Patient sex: M
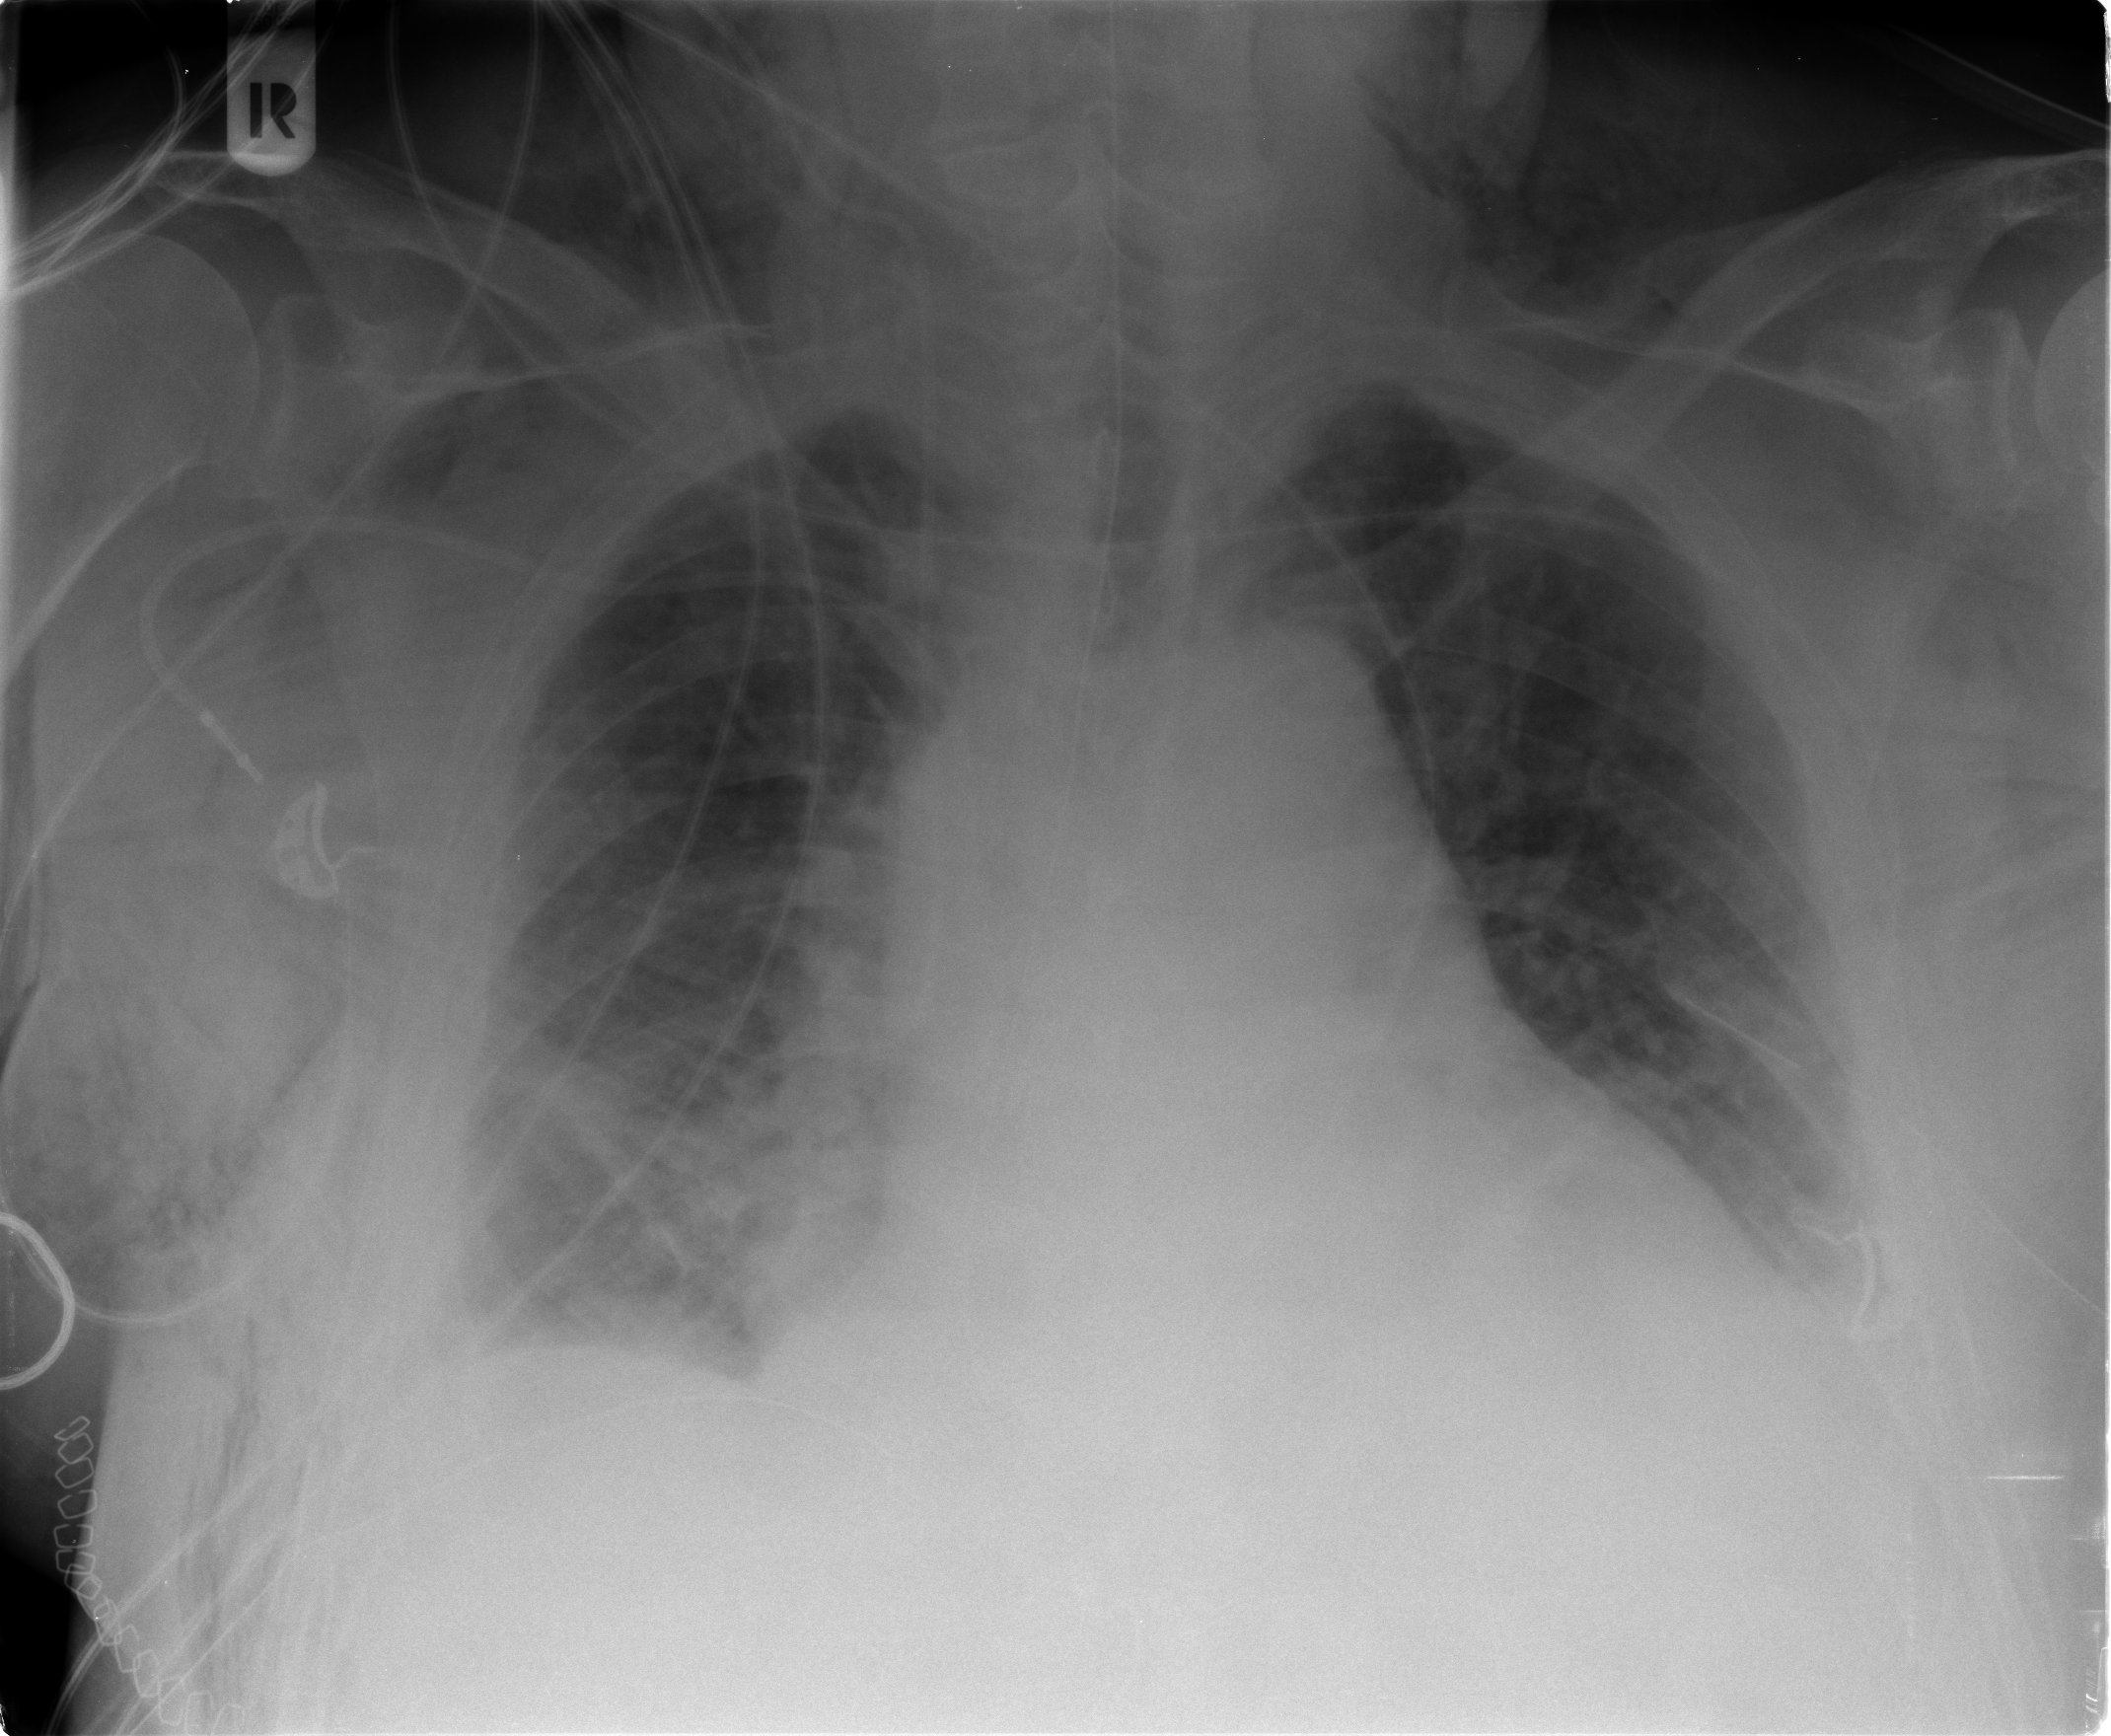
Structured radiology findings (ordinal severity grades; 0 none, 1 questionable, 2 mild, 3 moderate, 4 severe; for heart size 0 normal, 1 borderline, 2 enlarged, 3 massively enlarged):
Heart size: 2
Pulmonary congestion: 1
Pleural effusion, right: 1
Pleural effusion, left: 1
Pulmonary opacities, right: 1
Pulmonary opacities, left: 0
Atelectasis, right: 3
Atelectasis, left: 2